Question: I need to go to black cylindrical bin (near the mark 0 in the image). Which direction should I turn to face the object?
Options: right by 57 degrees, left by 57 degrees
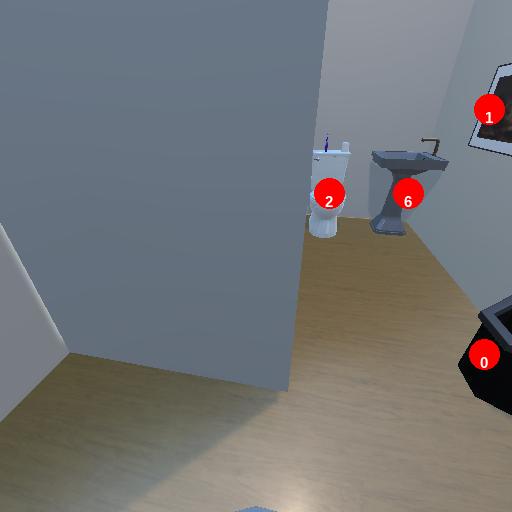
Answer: right by 57 degrees